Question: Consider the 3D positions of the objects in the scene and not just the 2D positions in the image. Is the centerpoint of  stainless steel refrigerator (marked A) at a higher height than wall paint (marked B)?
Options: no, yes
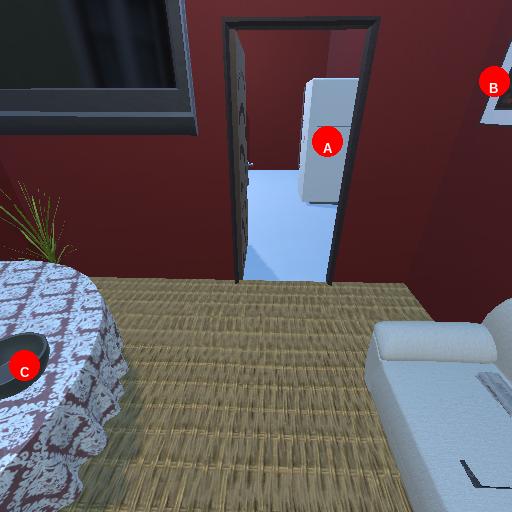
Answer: no